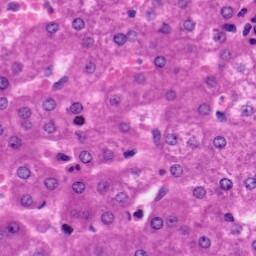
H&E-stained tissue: Liver